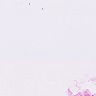
Metastatic tissue present: no